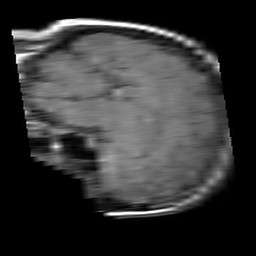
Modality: T1w
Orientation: sagittal
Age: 46
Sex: female
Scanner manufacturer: philips
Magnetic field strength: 3 T
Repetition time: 0.4739 s
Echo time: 0.01 s